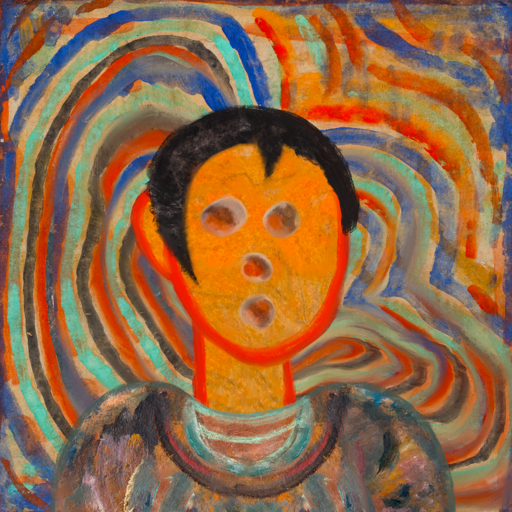
Background: Sisters, Head And Neck Front: Sisters, Face Front: Rupkatha, Bust: Boggyland, Hair Front: Roy_Bahadur, Head Accessory: Blank, Second Necklace: Blank, Necklace: Blank, Baby: Blank